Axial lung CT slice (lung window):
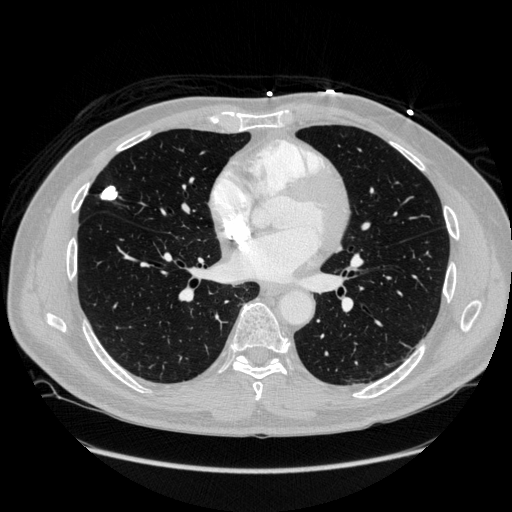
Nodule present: yes
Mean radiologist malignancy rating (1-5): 1.75